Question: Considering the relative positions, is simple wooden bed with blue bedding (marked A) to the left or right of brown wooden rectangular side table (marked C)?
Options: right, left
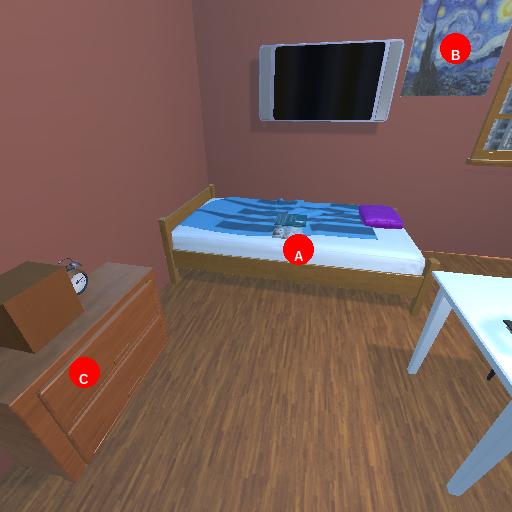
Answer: right